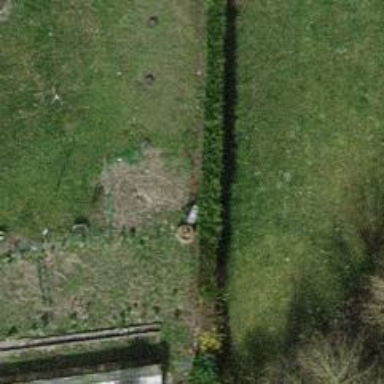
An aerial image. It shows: Hedge barrier.